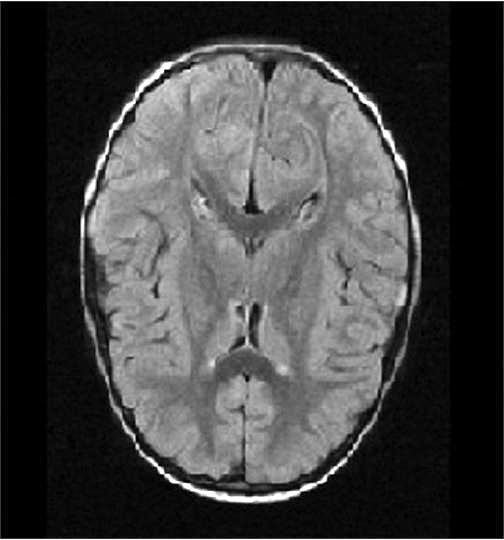
Label: notumor